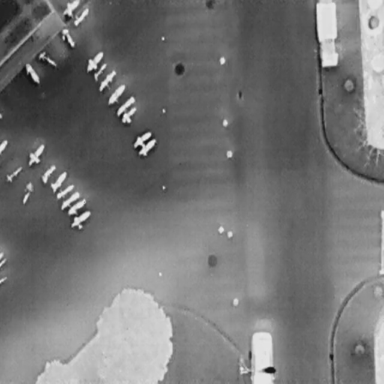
There are 27 objects shown in the infrared image, including a Car, and 26 Bicycles.